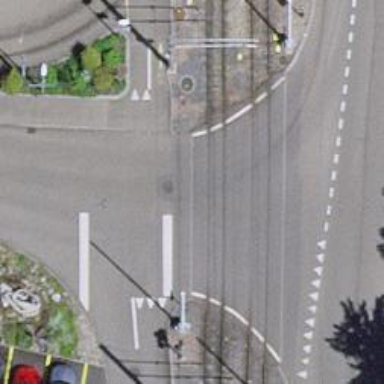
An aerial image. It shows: Level crossing with lights. The barriers at the crossing are of double half type.